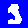
Digit: 3